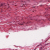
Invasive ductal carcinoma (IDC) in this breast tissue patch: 0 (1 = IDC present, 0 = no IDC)